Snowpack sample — Loveland Pass, Silver Plume, Colorado, USA (1/12/25, 11:40 AM MST)
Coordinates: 39.66, -105.88
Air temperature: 7 °F
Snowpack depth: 140 cm
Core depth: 10 cm
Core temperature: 41 °F
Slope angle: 11°, slope face: 30°
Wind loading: high
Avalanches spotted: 2
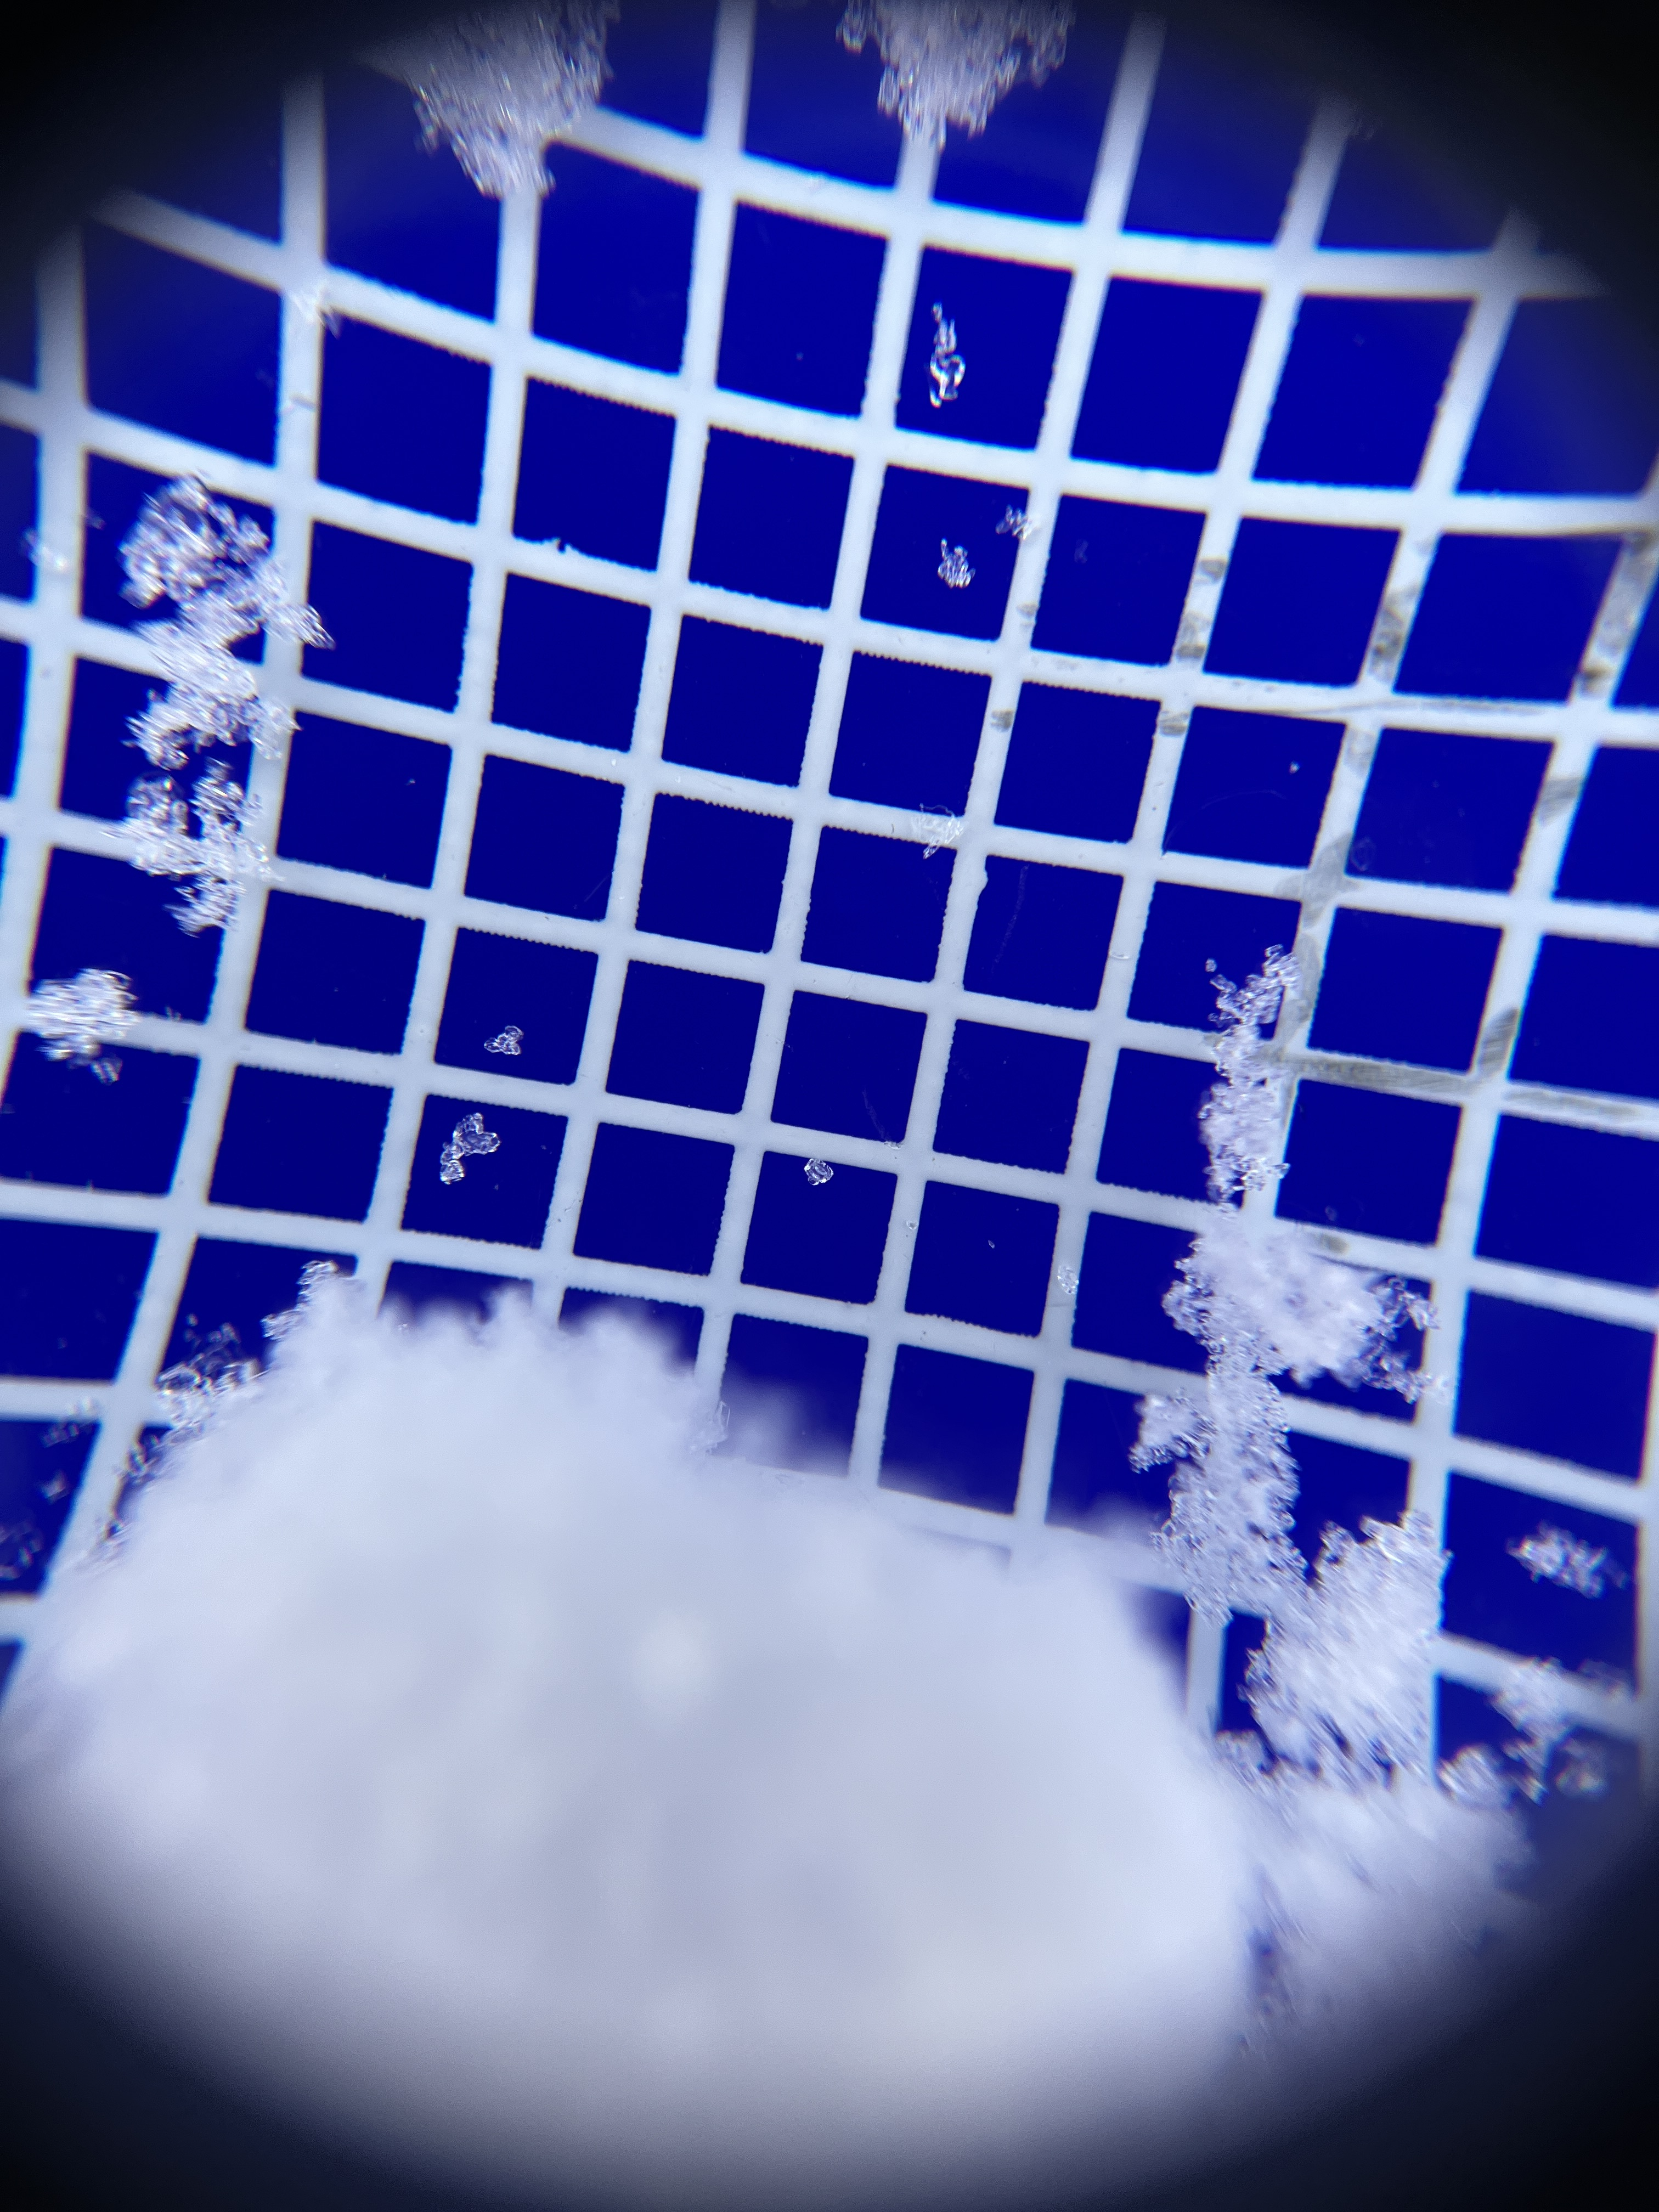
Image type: magnified_profile
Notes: Pilot using slightly modified coring method that took too large segment for snow profile picturing, advised not to use in higher level models. Two avalanche on south face nearby, partially cloudy with light snow in the last 24 hours. Lots of wind loading on eastern features.